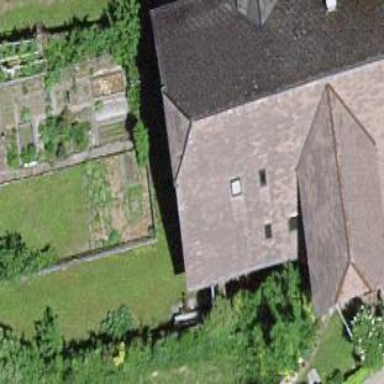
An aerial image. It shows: Farm building.